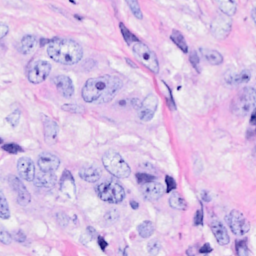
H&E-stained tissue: Breast